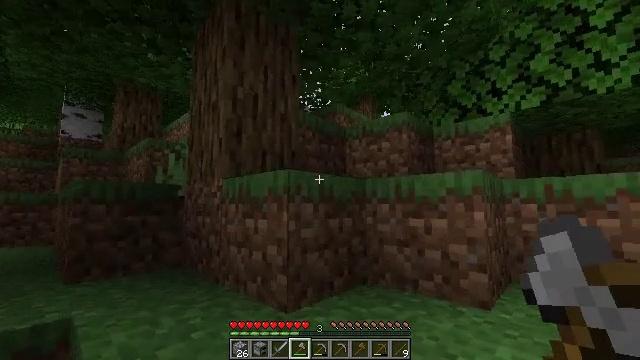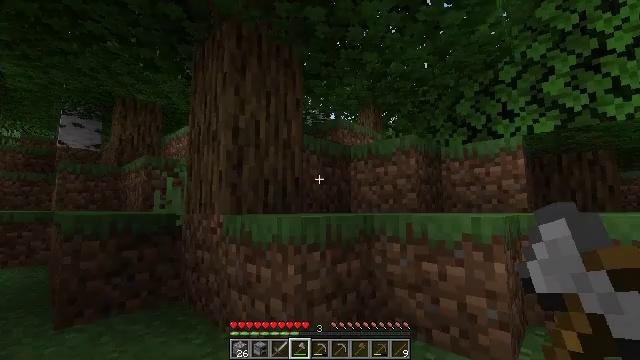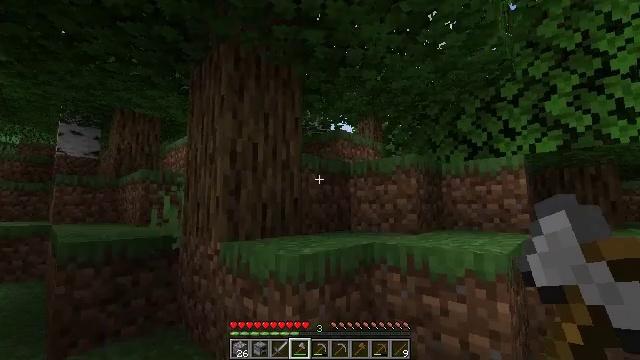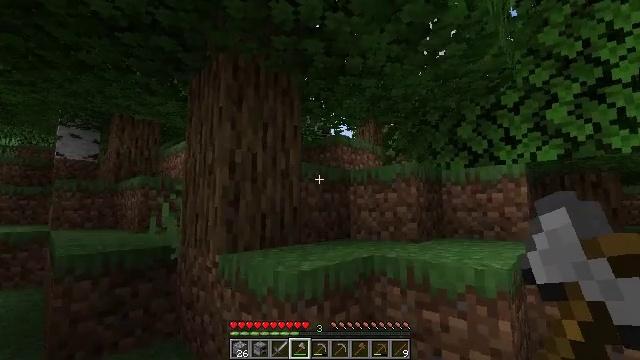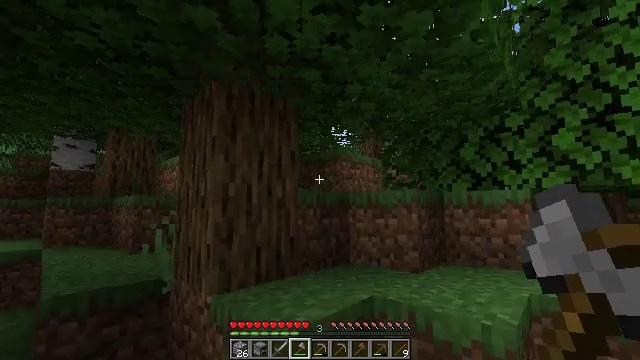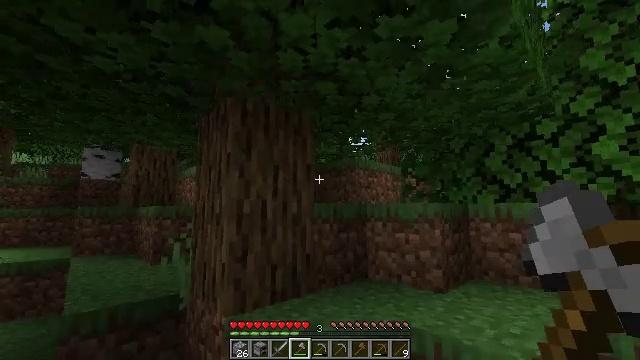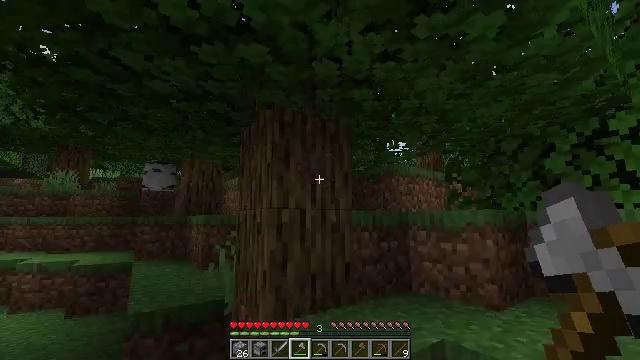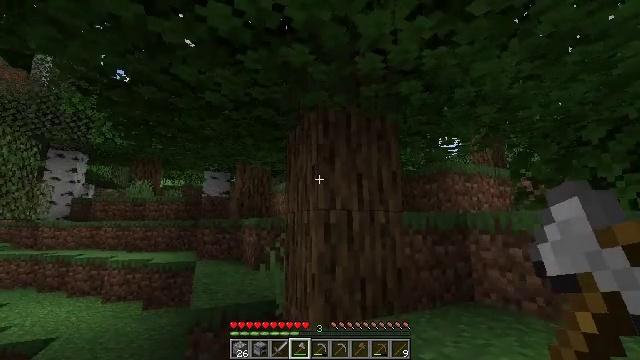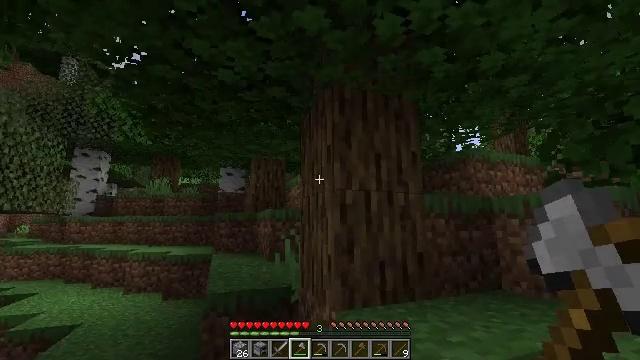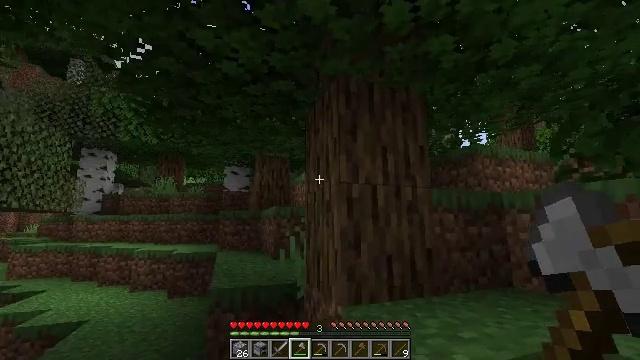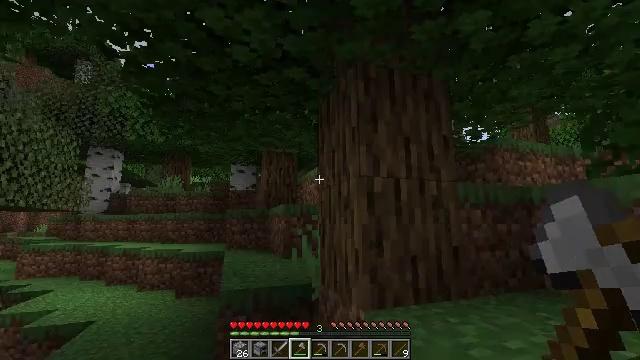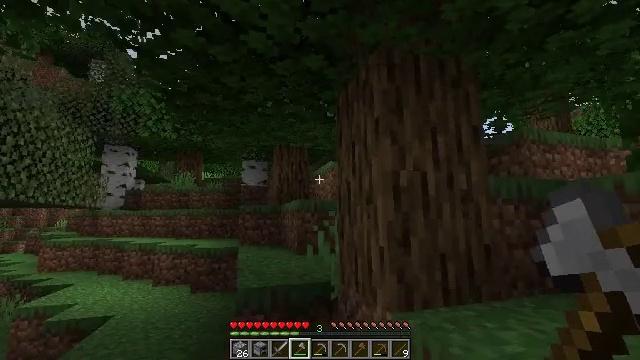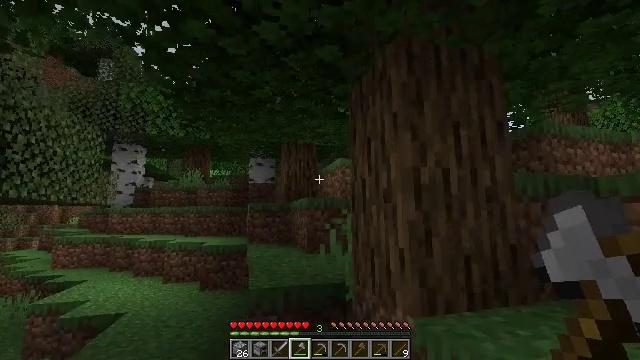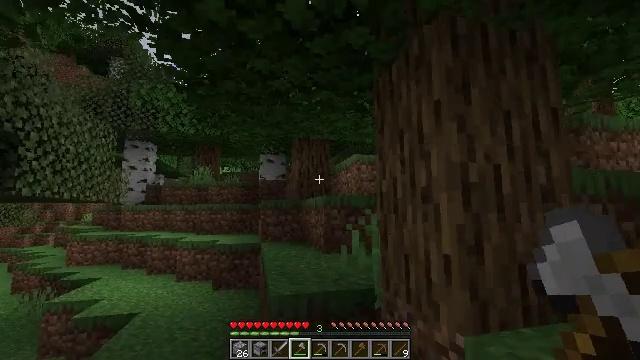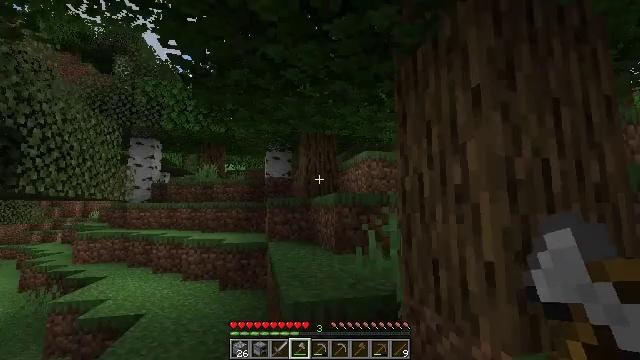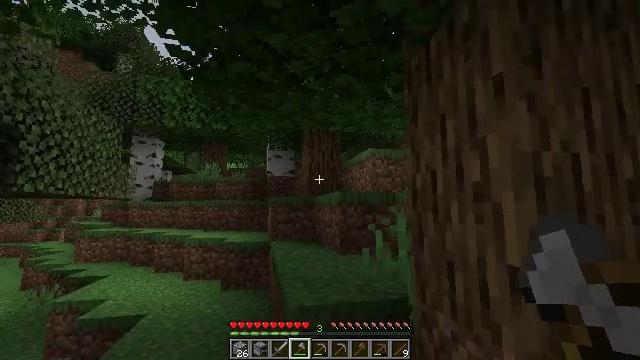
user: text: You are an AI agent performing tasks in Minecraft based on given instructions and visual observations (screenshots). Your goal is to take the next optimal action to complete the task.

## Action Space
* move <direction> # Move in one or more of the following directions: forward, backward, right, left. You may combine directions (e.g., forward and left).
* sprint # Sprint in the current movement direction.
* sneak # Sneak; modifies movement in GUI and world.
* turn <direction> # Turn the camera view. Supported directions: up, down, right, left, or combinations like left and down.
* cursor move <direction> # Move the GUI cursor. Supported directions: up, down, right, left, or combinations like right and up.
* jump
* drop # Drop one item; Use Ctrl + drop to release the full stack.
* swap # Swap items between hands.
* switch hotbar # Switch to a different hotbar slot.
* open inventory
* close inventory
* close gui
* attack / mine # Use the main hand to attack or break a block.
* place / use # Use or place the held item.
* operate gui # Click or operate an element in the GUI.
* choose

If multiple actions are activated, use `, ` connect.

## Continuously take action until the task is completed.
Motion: motion action
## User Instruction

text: Hunt fish.
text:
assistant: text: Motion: move forward and move left, jump
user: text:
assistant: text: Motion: move forward, jump
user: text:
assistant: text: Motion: move forward, jump
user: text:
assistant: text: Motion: move forward, jump
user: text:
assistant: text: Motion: move forward and move left, turn left, jump
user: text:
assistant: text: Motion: move forward and move left, turn left and up
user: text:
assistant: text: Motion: move forward and move left, turn left
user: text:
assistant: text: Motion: move forward and move left, turn left
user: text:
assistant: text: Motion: move forward and move left
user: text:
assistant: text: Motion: move forward and move left, turn left
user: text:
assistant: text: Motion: move forward and move left, turn left
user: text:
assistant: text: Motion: move forward and move left, turn left
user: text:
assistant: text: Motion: move forward and move left, turn left
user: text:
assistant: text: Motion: move forward
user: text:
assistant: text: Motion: move forward
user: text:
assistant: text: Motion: move forward
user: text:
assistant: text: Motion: move forward and move left
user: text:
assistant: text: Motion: move forward and move left
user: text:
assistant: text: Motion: move forward and move left
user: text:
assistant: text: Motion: move forward and move left
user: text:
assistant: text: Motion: move forward and move left
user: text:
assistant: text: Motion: move forward and move left
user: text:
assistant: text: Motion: move forward and move left
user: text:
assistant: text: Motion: move forward and move left
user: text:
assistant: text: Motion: move forward and move left
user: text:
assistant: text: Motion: move forward and move left
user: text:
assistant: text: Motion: move forward, turn right
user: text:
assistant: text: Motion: move forward, turn right
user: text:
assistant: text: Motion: move forward, turn right
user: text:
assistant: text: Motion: move forward, turn right